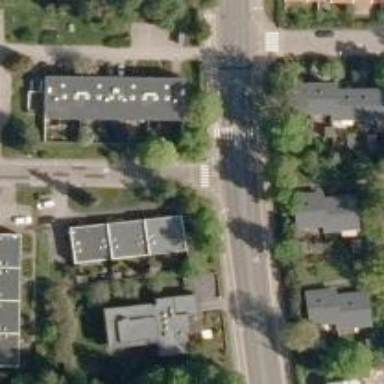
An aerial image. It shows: Asphalt cycleway.